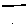
Label: line